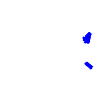
Particle: electron